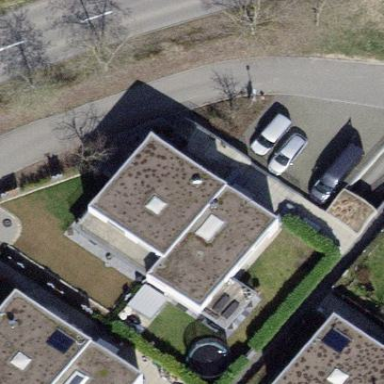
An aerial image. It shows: Simple house.